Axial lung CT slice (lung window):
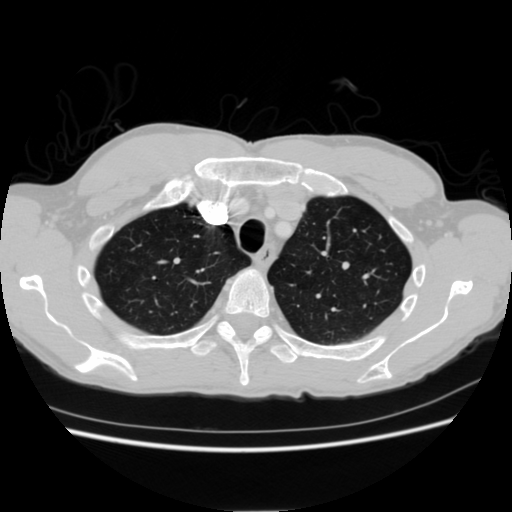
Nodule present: no